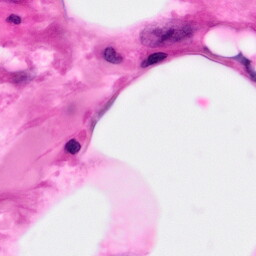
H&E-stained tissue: Pancreatic